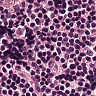
Metastatic tissue present: no